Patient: sex M, age 80
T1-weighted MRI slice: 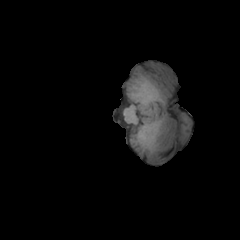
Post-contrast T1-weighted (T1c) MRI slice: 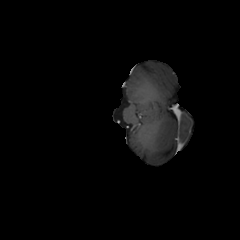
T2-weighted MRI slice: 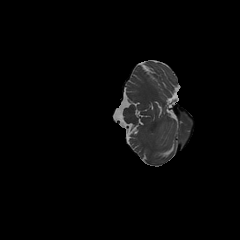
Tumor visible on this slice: no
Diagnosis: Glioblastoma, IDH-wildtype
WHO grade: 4